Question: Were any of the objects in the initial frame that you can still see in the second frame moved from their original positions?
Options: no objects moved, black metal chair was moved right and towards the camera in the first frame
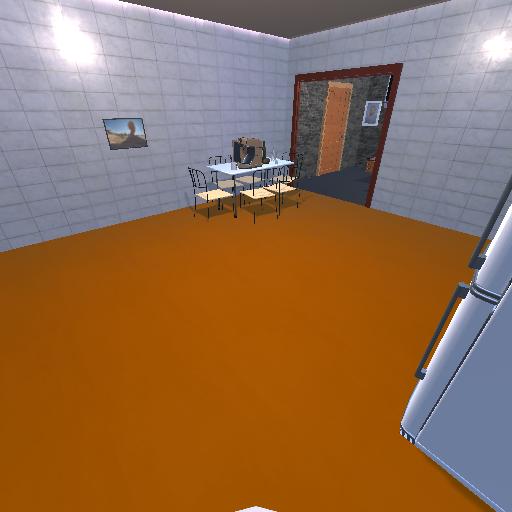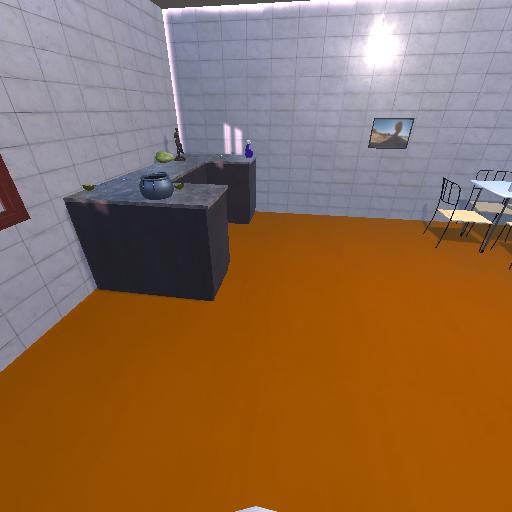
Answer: no objects moved